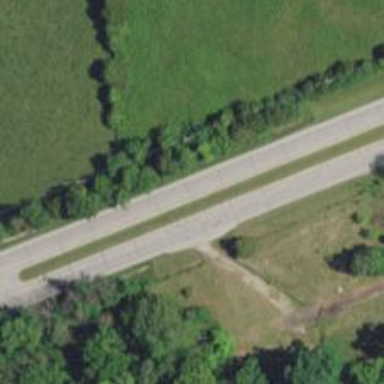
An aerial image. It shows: Primary highway.